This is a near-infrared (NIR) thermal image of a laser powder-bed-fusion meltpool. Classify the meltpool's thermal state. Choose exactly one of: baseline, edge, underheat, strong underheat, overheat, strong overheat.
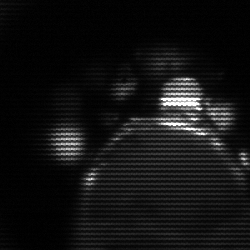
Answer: baseline